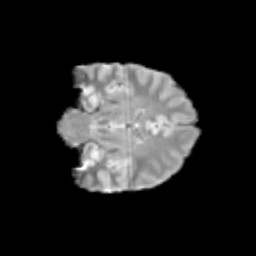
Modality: T2w
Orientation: coronal
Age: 13
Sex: female
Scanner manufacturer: siemens
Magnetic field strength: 3 T
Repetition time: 3.8 s
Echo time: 0.07 s